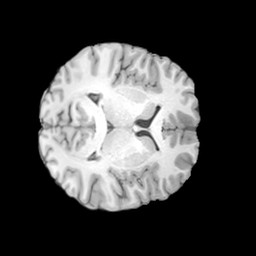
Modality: T1w
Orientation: axial
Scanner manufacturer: siemens
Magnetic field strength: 3 T
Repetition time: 2 s
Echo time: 0.0024 s